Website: lowes
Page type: payment
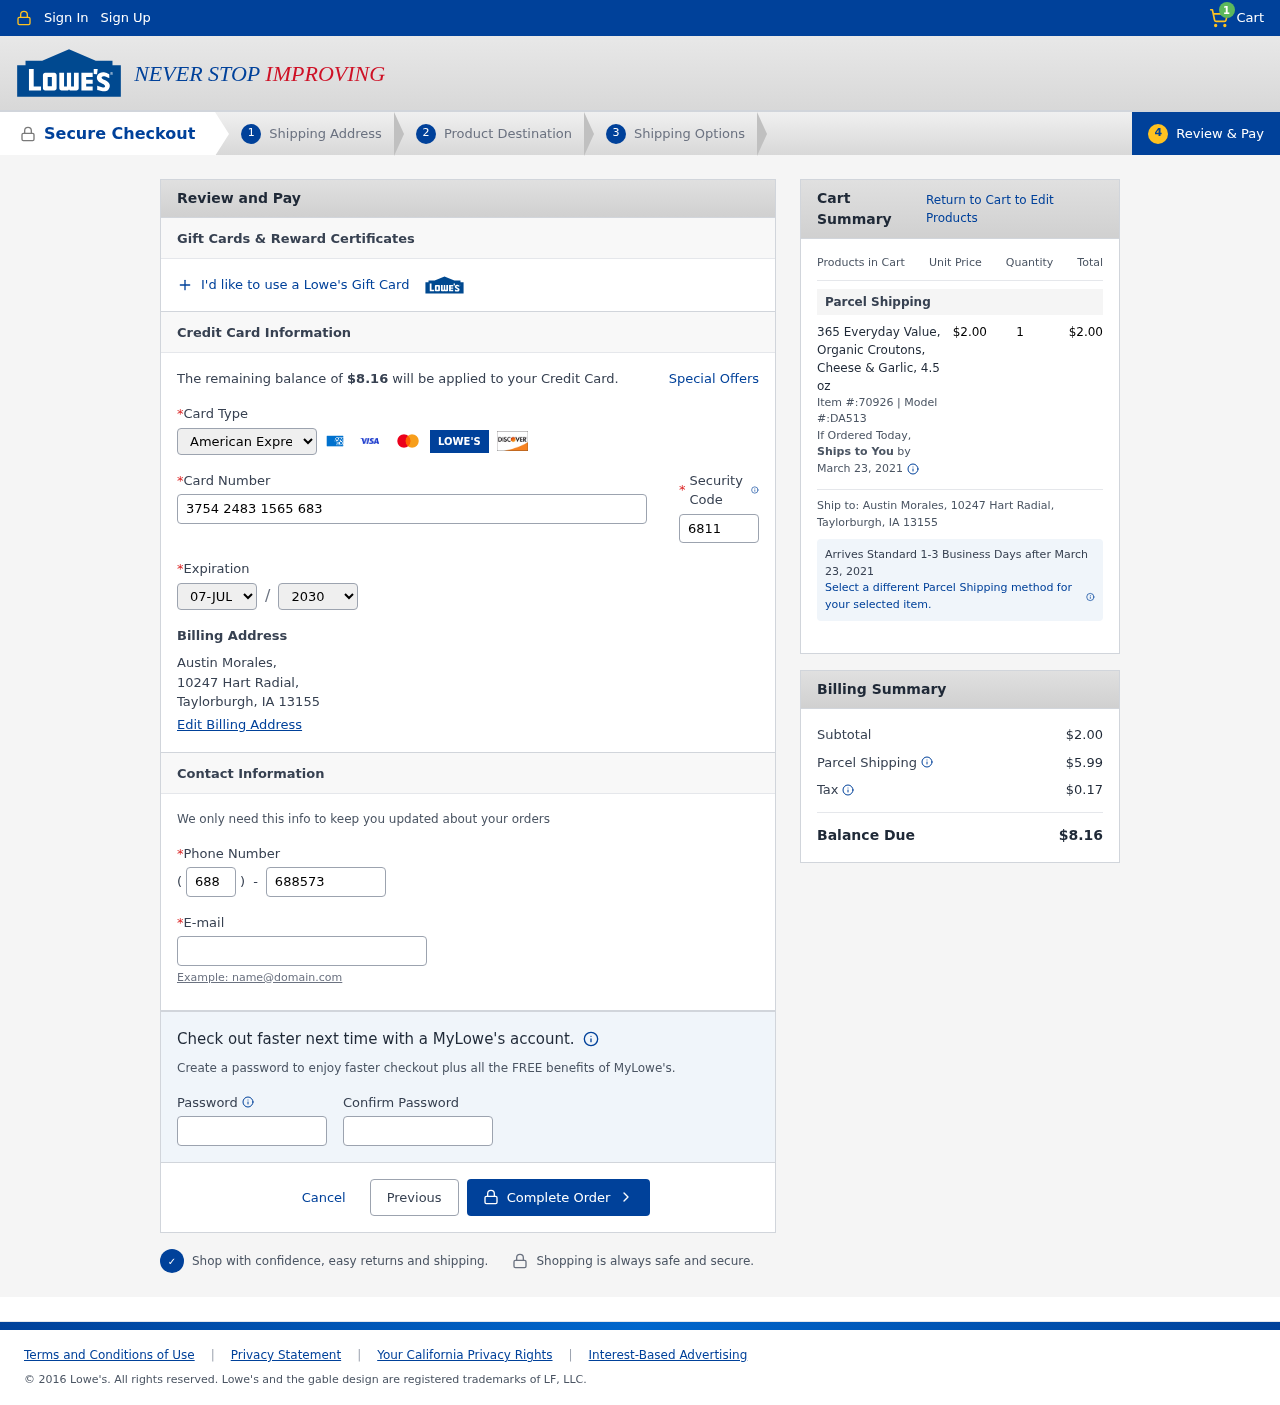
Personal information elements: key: PII_CARD_CVV
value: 6811
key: PII_CARD_EXPIRY_MONTH
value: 07
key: PII_CARD_EXPIRY_YEAR
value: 30
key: PII_CARD_NUMBER
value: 3754 2483 1565 683
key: PII_CARD_TYPE
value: American Express
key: PII_CITY_STATE_ZIP
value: Taylorburgh, IA 13155
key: PII_EMAIL
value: austinmorales@gmail.com
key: PII_FULLNAME
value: Austin Morales,
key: PII_PHONE
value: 6885734800
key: PII_PHONE_AREA
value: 688
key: PII_STREET
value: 10247 Hart Radial,
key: PII_FULLNAME2
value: Austin Morales
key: PII_STREET2
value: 10247 Hart Radial
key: PII_CITY_STATE_ZIP2
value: Taylorburgh, IA 13155
Product elements: key: PRODUCT1_NAME
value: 365 Everyday Value, Organic Croutons, Cheese & Garlic, 4.5 oz
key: PRODUCT1_PRICE
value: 2
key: PRODUCT1_QUANTITY
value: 1
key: PRODUCT1_ITEM
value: Item #:70926
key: PRODUCT1_MODEL
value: Model #:DA513
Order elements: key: ORDER_NUM_ITEMS
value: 1
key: ORDER_TOTAL
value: $8.16
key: ORDER_SHIPPING_DATE
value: March 23, 2021
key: ORDER_SUBTOTAL
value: $2.00
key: ORDER_SHIPPING_DATE2
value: March 23, 2021
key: ORDER_SHIPPING_COST
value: $5.99
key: ORDER_TAX
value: $0.17